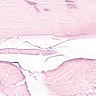
Metastatic tissue present: no